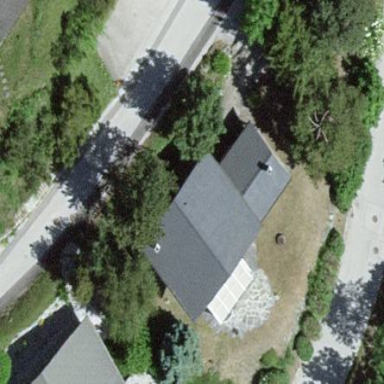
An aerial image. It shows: Simple and straightforward house.